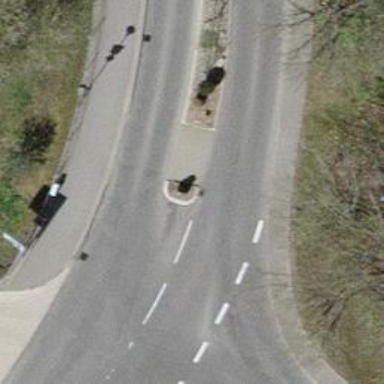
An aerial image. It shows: Uncontrolled crossing with central island on the road.